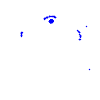
Particle: electron